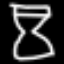
Label: hourglass